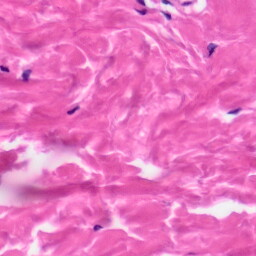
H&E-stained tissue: Skin